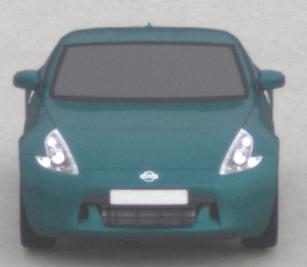
Make: Nissan
Model: 370Z Coupé
Detailed model: 370Z (Z34) Coupé
Model produced from: 2009/12
Model produced until: 2013/03
Doors: 3
Color: blue
Road condition: dry road
Daytime: morning or afternoon
Contrast: low contrast